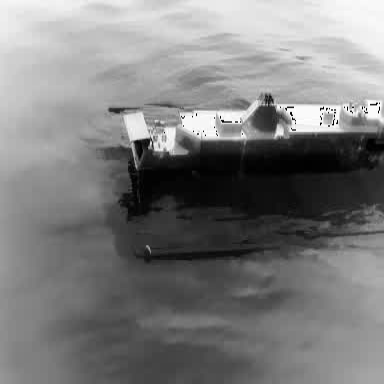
There is a container_ship in the infrared image.